Question: How can I find out the width and height of the final image when the input image is rotated by given amount of degrees and then cropped to avoid any non-image areas while maintaining the original image aspect ratio.
example:

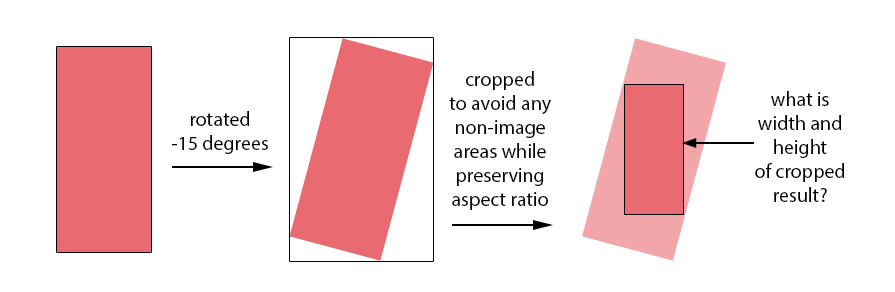
Answer:
- - 'W/t''extend=True'
Here is how to get the 'w' and 'h'.
'''
image = Image.open(...)
rotated = image.rotate(degrees, Image.BICUBIC, True)
aspect_ratio = float(image.size[0]) / image.size[1]
rotated_aspect_ratio = float(rotated.size[0]) / rotated.size[1]
angle = math.fabs(degrees) * math.pi / 180
if aspect_ratio < 1:
total_height = float(image.size[0]) / rotated_aspect_ratio
else:
total_height = float(image.size[1])
h = total_height / (aspect_ratio * math.sin(angle) + math.cos(angle))
w = h * aspect_ratio
'''
Now the rotated image can be cropped in the center with 'w'x'h' dimensions to
get the final image.